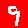
Digit: 9